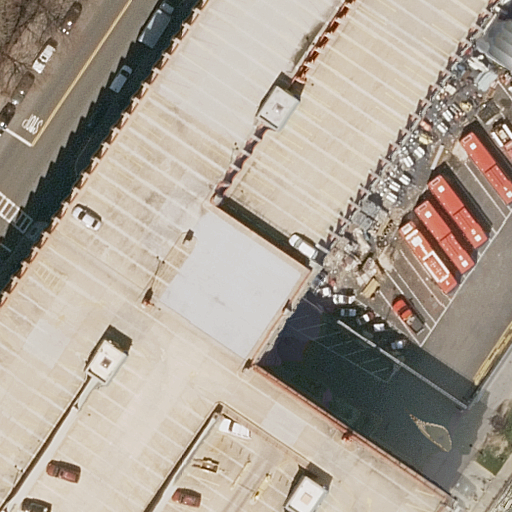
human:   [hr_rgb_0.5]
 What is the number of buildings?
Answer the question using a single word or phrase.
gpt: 1

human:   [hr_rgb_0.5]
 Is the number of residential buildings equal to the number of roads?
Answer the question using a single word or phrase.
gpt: no

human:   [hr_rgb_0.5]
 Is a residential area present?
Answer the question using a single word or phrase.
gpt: yes

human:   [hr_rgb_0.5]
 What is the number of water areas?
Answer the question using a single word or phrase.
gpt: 1

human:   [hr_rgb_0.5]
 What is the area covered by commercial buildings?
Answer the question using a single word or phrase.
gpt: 0m2

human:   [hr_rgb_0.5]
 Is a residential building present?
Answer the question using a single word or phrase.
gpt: yes

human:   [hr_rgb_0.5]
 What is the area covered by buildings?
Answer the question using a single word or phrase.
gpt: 1669m2

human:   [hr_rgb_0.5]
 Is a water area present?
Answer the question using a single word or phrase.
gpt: yes

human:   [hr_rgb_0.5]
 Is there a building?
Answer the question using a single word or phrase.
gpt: yes

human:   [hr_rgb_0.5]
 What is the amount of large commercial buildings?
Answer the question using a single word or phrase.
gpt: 0

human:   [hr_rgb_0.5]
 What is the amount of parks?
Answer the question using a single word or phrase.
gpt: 1

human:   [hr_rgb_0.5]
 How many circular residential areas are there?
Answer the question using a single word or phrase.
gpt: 0

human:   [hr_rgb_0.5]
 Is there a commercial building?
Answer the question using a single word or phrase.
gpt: no

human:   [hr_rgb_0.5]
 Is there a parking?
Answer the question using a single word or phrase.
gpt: yes

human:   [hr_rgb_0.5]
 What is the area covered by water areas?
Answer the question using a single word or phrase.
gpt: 4m2

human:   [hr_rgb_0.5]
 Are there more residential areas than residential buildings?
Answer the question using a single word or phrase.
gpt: no

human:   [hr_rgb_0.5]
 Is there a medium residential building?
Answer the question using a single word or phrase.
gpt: no

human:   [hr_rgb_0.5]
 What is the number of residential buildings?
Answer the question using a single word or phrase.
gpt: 1

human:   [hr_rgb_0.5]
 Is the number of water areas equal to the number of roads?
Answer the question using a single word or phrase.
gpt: no

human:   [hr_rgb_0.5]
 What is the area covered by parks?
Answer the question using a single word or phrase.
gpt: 1451m2

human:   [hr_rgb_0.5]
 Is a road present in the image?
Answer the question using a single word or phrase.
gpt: yes

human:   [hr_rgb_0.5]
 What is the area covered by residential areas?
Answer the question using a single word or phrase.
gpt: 6655m2

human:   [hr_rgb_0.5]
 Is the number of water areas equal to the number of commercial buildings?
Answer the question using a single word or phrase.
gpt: no

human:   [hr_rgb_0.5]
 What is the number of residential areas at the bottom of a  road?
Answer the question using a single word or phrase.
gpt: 0

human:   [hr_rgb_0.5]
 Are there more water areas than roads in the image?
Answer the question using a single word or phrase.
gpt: no

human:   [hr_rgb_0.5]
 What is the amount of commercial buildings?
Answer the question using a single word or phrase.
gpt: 0

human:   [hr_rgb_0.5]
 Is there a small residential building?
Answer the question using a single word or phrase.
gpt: no

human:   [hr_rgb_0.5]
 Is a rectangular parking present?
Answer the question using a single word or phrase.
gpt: no

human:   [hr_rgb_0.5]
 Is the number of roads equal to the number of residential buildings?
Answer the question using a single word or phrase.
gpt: no

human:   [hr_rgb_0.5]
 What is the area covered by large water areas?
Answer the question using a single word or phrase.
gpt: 0m2

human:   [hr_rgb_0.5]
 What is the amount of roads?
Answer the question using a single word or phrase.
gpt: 9

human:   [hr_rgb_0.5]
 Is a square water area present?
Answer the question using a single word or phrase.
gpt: no

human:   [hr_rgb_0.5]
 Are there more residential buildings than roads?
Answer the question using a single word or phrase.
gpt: no

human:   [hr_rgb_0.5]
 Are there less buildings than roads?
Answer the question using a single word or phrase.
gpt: yes

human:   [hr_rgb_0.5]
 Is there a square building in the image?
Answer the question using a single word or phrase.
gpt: no

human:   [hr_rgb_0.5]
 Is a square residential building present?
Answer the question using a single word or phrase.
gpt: no

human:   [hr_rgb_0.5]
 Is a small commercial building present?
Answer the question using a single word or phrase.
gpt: no

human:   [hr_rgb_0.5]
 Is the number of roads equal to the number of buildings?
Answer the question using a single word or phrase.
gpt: no

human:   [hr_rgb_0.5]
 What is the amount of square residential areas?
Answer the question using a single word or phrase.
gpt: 0

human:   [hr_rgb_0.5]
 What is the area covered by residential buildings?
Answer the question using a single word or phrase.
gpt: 1669m2

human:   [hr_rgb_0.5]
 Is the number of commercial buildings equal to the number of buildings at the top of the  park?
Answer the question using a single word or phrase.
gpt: yes

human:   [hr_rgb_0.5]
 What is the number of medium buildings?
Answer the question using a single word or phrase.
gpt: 0

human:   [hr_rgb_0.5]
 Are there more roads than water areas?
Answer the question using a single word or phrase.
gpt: yes

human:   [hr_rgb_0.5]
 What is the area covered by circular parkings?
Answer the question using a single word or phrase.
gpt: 0m2

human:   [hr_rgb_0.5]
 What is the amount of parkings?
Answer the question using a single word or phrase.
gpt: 1

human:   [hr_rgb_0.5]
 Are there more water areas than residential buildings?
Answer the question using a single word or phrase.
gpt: no

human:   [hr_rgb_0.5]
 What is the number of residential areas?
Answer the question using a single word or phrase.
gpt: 1

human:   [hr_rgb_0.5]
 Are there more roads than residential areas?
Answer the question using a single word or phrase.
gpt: yes

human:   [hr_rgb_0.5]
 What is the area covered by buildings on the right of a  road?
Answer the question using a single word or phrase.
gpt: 1669m2

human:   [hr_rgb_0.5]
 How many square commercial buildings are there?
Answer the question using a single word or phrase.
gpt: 0

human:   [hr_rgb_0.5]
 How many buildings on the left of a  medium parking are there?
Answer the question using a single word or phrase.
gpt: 0

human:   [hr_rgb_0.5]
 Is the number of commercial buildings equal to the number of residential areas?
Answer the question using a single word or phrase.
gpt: no

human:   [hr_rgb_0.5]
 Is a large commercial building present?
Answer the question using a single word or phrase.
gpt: no

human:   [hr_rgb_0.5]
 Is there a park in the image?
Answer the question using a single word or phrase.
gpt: yes

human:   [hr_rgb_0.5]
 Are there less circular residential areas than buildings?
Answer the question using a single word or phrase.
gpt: yes

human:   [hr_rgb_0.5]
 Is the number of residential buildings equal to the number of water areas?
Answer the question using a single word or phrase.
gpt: yes

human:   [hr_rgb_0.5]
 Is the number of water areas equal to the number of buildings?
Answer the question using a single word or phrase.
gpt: yes

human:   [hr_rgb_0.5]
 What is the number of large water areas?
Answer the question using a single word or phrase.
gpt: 0

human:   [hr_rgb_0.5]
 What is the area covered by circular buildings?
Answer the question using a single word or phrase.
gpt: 0m2

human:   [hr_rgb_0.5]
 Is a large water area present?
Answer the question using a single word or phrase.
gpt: no

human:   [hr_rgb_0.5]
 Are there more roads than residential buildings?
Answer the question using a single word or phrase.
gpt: yes

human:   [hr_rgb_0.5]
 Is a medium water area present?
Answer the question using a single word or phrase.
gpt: no

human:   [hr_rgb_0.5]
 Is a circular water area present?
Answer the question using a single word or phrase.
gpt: no

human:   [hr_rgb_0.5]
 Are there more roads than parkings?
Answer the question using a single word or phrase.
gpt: yes